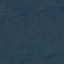
Land use / land cover class: Forest